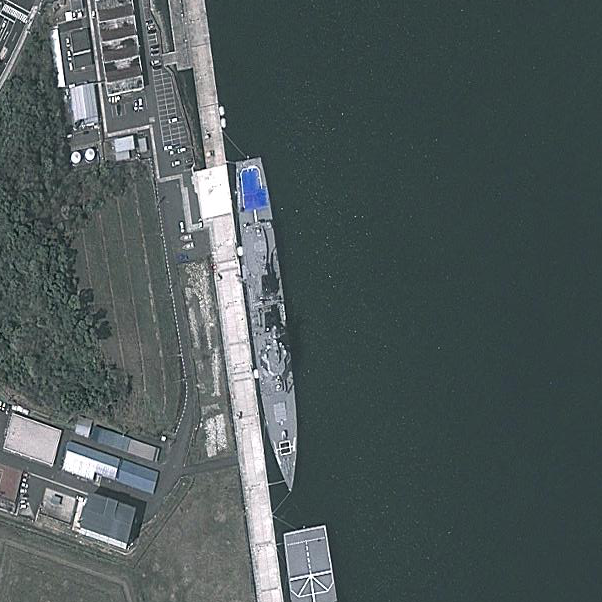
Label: destroyer